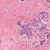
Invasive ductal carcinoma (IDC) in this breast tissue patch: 0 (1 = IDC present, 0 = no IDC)